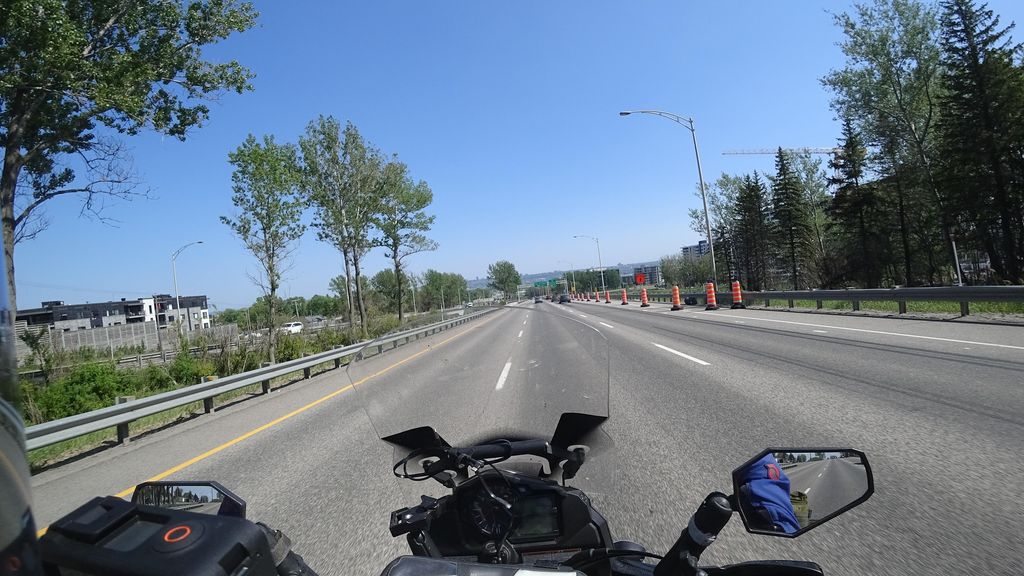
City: quebec_city